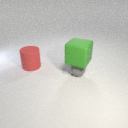
small gray rubber sphere below large green rubber cube